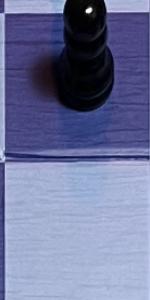
Label: Empty